Question: I am new to Crystal reports generation. I am using .NET framework as 4.5, Visual Studio version 2013. While creating report, i face an Error while connecting Crystal report with MS Access database as follows:

Can somebody tell me as what's going wrong with this?
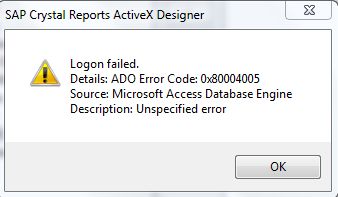
Answer: I actually my problem by doing this:
'''
1- Checking the **Microsoft Access Database Engine Version installed**
2- Changing my **Connection String** according to the Version
'''